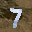
Label: 7